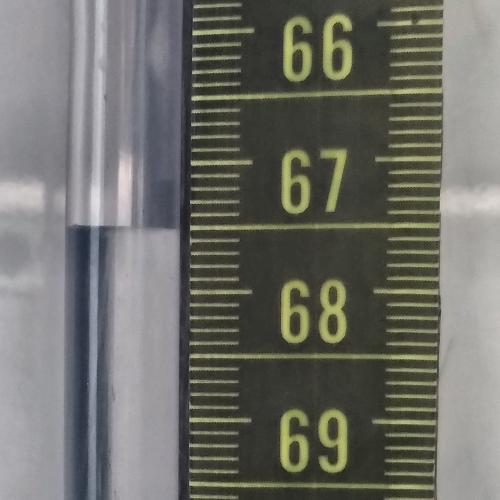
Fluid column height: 67.5 cm